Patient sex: M
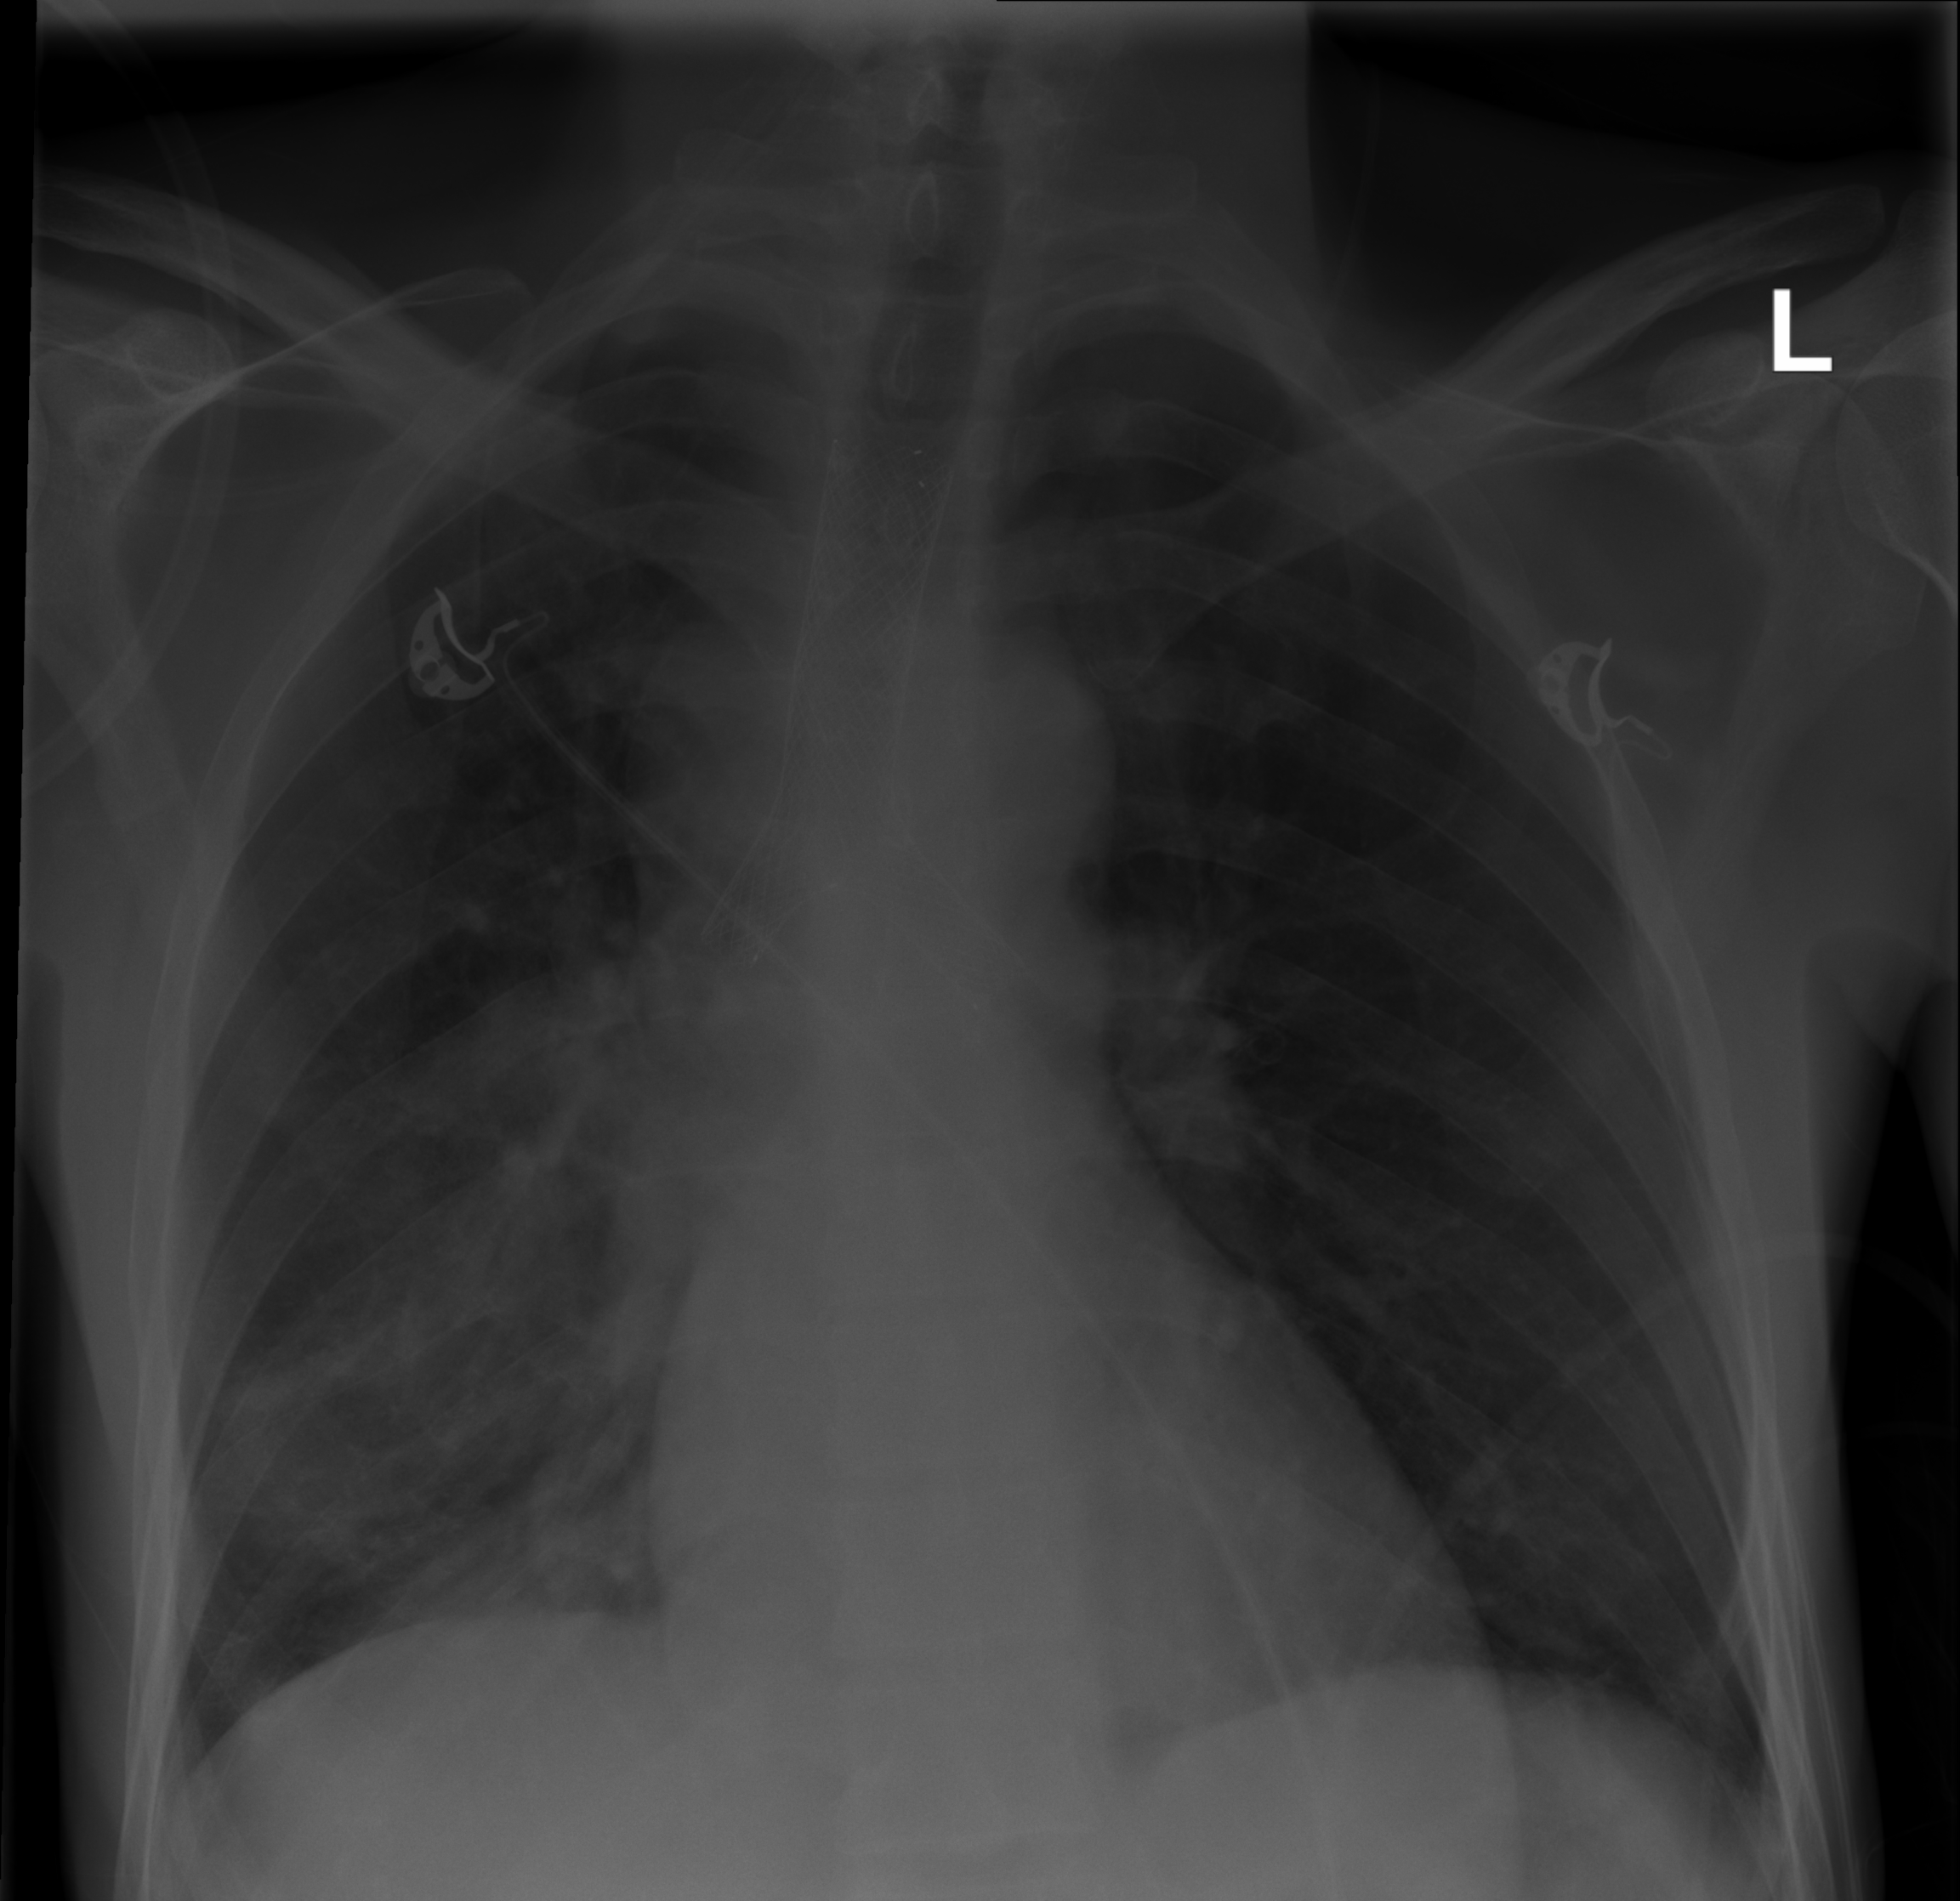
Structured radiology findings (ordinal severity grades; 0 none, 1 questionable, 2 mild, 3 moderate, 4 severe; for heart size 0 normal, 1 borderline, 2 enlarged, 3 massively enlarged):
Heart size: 0
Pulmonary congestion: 0
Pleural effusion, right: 0
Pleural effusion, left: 0
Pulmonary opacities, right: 2
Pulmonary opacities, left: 0
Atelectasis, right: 0
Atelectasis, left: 0